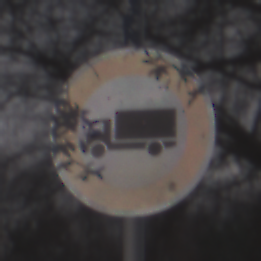
Verkehrszeichen: VerbotFuerKraftfahrzeugeUeberDreiKommaFuenfTonnen
Umgebung: Outdoor, Nature
Tageszeit: MorningAfternoon
Wetter: PartlyCloudy
Licht: Natural
Jahreszeit: NotSpecified
Kontrast: HighContrast